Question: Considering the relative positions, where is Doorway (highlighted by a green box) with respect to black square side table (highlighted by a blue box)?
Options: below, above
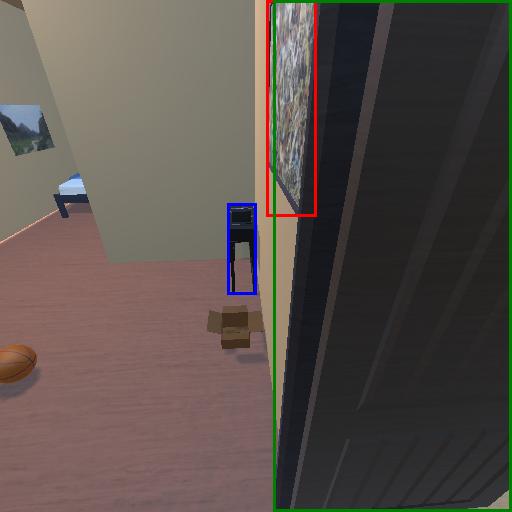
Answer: below